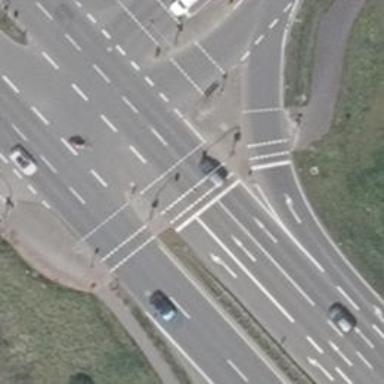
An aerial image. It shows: Road with traffic signals.